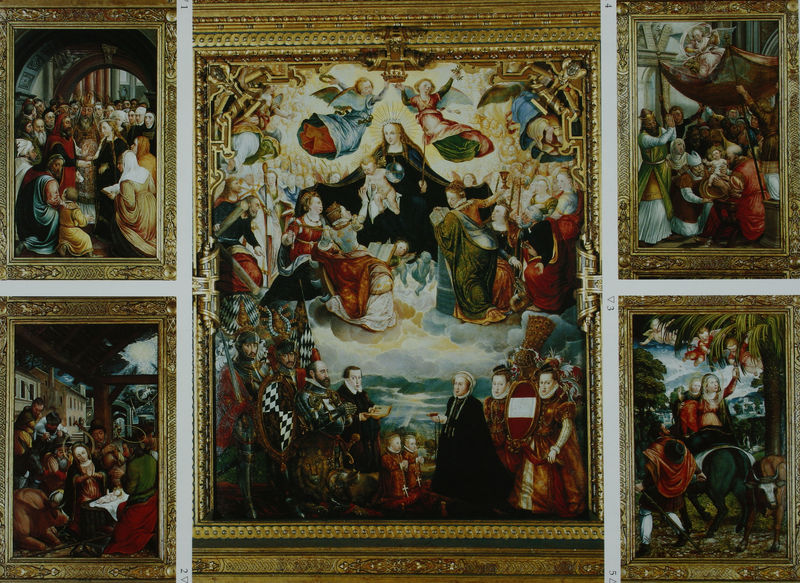
Titel: Hochaltar, Zweite Wandlung, Mittelteil
Künstler: Hans Mielich
Standort: Ingolstadt
Institution: Liebfrauenmünster
Schlagwörter: baum, blau, flügel, gemälde, himmel, mann, meer, nackt, schatten, umhang, weiß, wolken, frauen, gelb, grün, landschaft, menschen, sitzen, bunt, frau, holz, kleid, männer, schwarz, haus, rot, tuch, wolke, ornament, wand, bibel, falten, geschichte, neues testament, rahmen, bild, fünf, öl, horizont, häuser, kirche, gewand, gold, mantel, familie, kind, krone, esel, kinder, pferd, pferde, engel, deutschland, gleb, bilder, rand, könig, soldaten, detail, ornamente, verzierung, palme, flucht, bayern, religion, strahlen, schwert, herrscher, gebet, fürst, österreich, altar, hochaltar, wappen, heiligenschein, leben, christus, jesus, ross, leiden, knieend, rundbögen, krönung, messdiener, priester, religiös, stall, sieben, baldachin, mönche, palmen, tempel, sammlung, herrscherin, königin, heilige, fresko, verehrung, putten, maria, madonna, anbetung, mutter gottes, szenen, sakral, aufnahme, christentum, fresco, auferstehung, altarbild, himmelfahrt, josef, legende, geburt, krippe, ägypten, votivtafel, ochs, weltkugel, jesuskind, ahnen, kurfürst, marienkrönung, retabel, stifter, tafeln, maria mit kind, madonna mit kind, flügelaltar, katharina, geburt christi, mitteltafel, triptychon, erzählung, strahlenkranz, flucht nach ägypten, windel, altartafel, eyck, mittelatler, marienleben, marienaltar, tafelaltar, erhebung, krönung mariens, stifterfiguren, mariengeschichte, cranach, jesus im tempel, leben mariae, mariä himmelfahrt, weltlandschaft, altarblatt, barocke hängung, anbetung christi, apokalyptische weib, aufopferung christi, engelscharen, gldrahmen, gnadenbild, himmelfahrt mariae, krönung mariend, nbetung, retabeln, soldaten militär, stifteraltar, weltenherrscherin, heilige verlobung, soätmittelalter